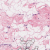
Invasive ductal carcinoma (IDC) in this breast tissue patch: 0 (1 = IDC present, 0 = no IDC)